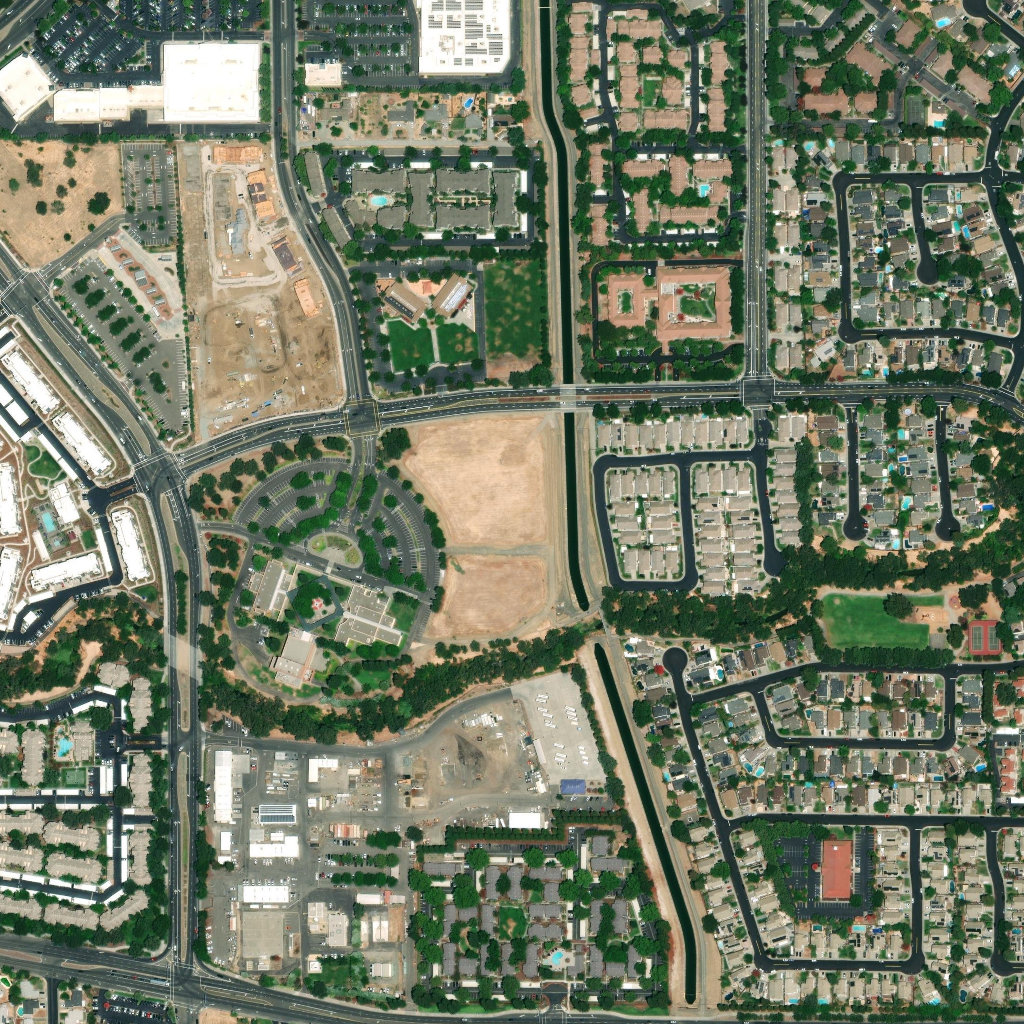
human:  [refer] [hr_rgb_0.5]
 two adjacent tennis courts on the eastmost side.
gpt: <box>[[94, 60, 98, 63, 0]]</box>